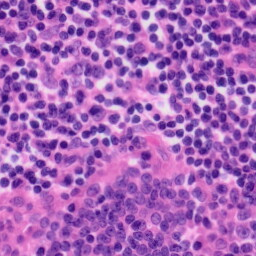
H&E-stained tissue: Tonsil